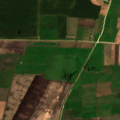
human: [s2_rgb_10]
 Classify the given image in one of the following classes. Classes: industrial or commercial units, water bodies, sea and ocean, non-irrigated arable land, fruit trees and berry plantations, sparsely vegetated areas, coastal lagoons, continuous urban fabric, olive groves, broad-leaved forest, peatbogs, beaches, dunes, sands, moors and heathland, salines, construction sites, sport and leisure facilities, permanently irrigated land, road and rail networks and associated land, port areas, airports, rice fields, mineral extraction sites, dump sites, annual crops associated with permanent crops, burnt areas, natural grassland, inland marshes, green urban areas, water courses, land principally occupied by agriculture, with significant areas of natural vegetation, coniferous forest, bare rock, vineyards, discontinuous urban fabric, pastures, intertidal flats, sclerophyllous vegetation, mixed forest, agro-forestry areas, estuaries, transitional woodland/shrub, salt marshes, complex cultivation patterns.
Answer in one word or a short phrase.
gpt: non-irrigated arable land, pastures, complex cultivation patterns